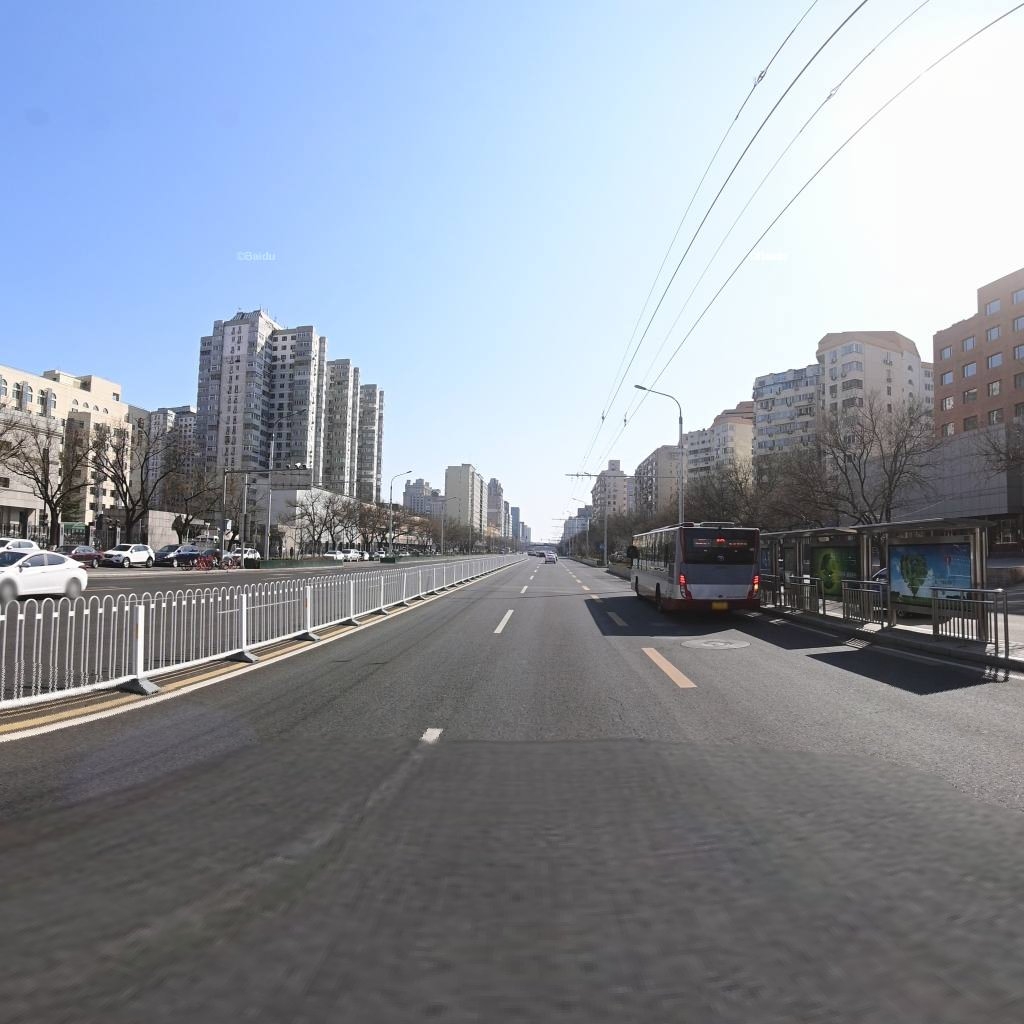
Region: Chaoyang
Road damage annotations: longitudinal crack, manhole cover, transverse crack